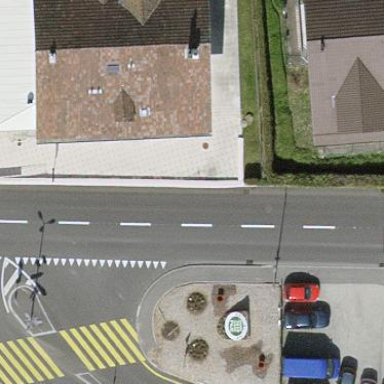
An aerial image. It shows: Hotel building.